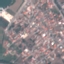
Land use / land cover: Residential